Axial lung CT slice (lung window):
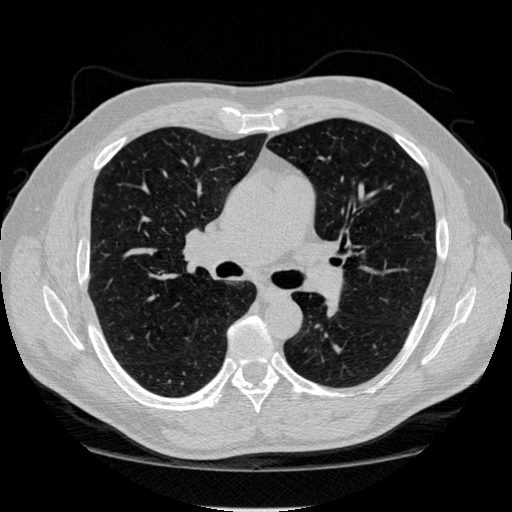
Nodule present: no